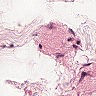
Metastatic tissue present: no